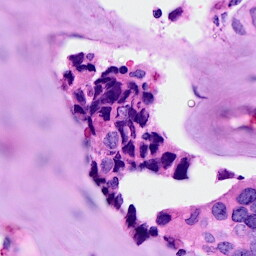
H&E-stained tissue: Breast